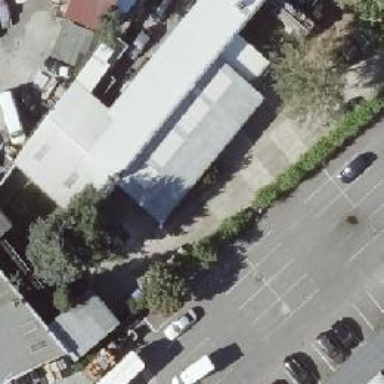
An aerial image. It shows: Commercial building.